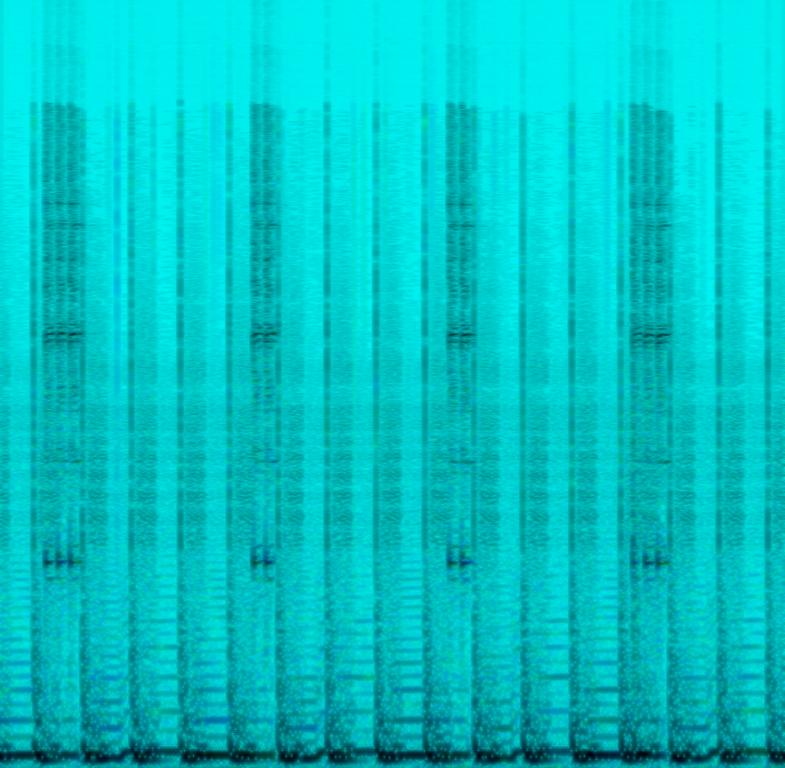
The Techno song features a repetitive synth bass, repetitive, distorted synth cowbell percussion and punchy "4 on the floor" kick patter. It sounds energetic and addictive, almost hypnotic - like something you would hear in clubs.